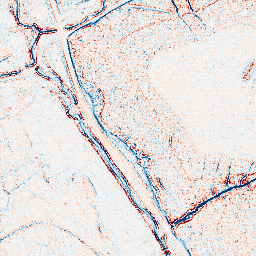
Category: edge_preserving
Decomposition family: anisotropic_diffusion
Decomposition parameters: iterations: 5
kappa: 10
gamma: 0.05
Upsampling method: sinc_hamming
Upsampling parameters: scale: 2
kernel_size: 4
Upsampling scale: 2